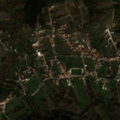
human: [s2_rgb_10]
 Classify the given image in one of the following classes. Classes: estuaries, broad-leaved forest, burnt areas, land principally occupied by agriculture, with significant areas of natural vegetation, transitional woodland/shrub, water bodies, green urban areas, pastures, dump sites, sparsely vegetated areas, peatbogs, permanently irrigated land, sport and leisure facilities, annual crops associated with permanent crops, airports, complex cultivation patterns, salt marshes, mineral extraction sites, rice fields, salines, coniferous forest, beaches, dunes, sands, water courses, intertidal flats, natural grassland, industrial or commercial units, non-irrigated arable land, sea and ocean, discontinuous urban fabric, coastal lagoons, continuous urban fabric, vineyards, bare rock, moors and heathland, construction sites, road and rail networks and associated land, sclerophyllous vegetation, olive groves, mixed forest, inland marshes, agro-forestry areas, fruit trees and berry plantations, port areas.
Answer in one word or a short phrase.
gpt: discontinuous urban fabric, olive groves, land principally occupied by agriculture, with significant areas of natural vegetation, transitional woodland/shrub